Question: - 'code-server'-
## Description
I cannot run the command 'code-server myApp'. It throws this error

- <URL>
## Steps to Reproduce
1. wget https://github.com/codercom/code-server/releases/download/1.408-vsc1.32.0/code-server1.408-vsc1.32.0-linux-x64.tar.gz
2. tar -xvzf code-server1.408-vsc1.32.0-linux-x64.tar.gz
3. cd code-server1.408-vsc1.32.0-linux-x64/
4. sudo chmod +x code-server
5. sudo mv code-server /bin/
6. cd ~/
7. code-server myApp
8. Error Appears
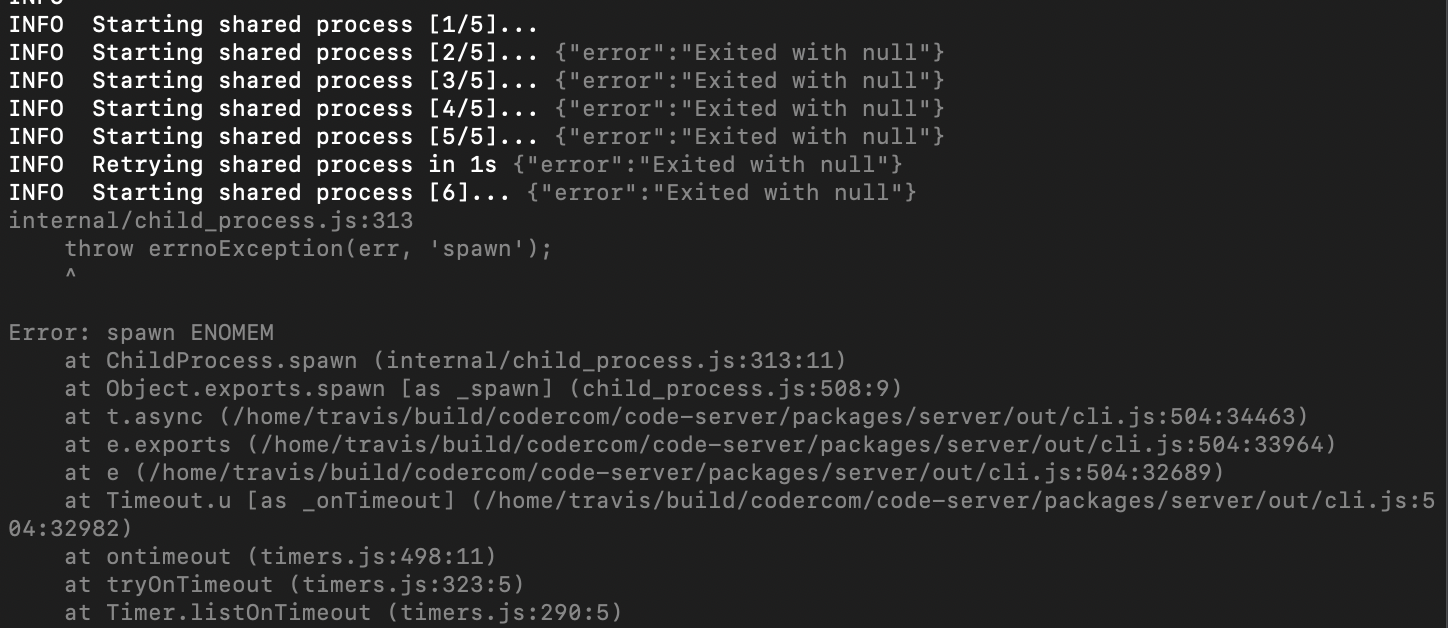
Answer: The amount of RAM for a server to run this has to be about 2GB minimum.